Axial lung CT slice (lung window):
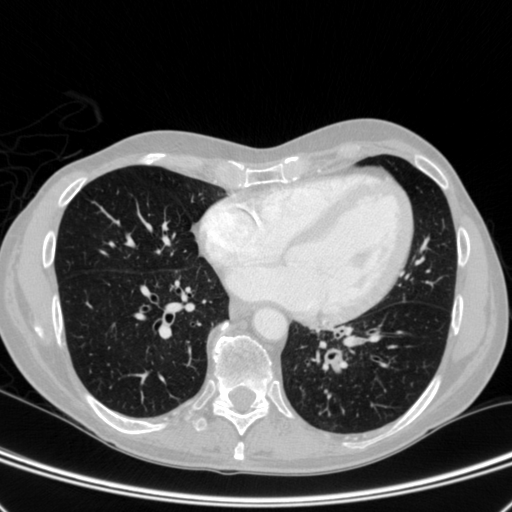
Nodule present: no